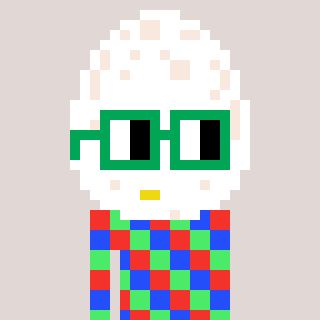
a pixel art character with square green glasses, a egg-shaped head and a peachy-colored body on a warm background